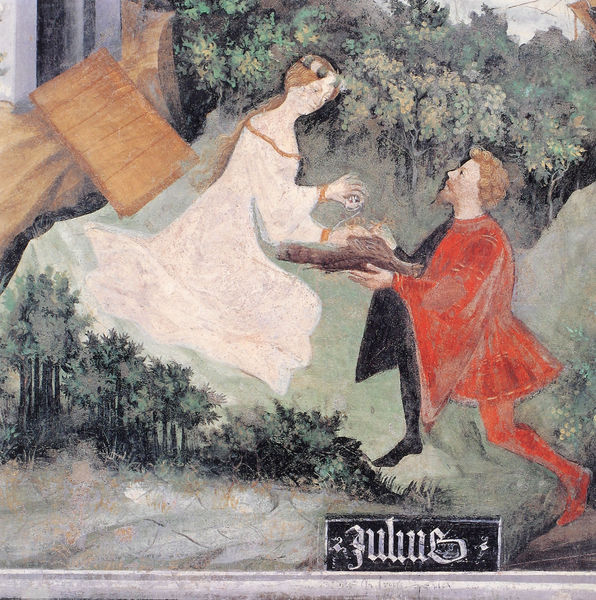
Titel: Il ciclo dei Mesi (Monatskreis)
Künstler: Meister Wenzeslaus
Standort: Trient, Torre Aquila (EU - I)
Schlagwörter: baum, gemälde, hand, mann, umhang, vogel, weiß, bäume, grün, landschaft, ausschnitt, blumen, braun, frau, holz, hut, kleid, schwarz, gebäude, gras, rot, wiese, rock, bart, bibel, falten, haarschmuck, bild, baumstamm, natur, brücke, gewand, haare, mantel, paar, pflanzen, prinzessin, wald, turm, weis, wandmalerei, bretter, ring, knien, haarkranz, geschenk, kranz, fasan, kniend, mittelalter, prinz, fresko, antrag, juli, heirat, minne, julius, aquarellzeichnung, ärmal, angebetete, mythologe